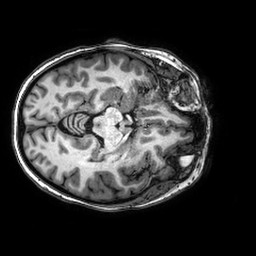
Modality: T1w
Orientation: axial
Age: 36
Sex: female
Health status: healthy